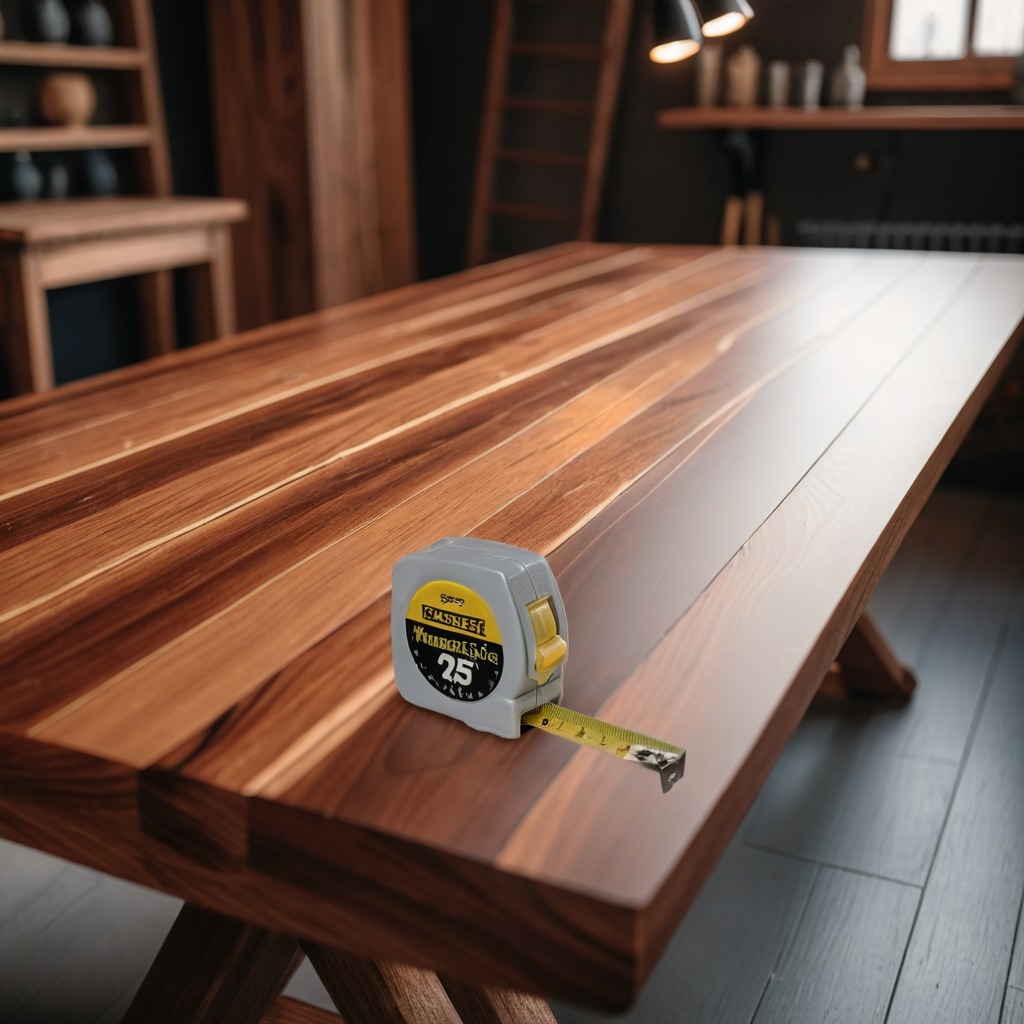
A measuring tape is lying on the wooden table.